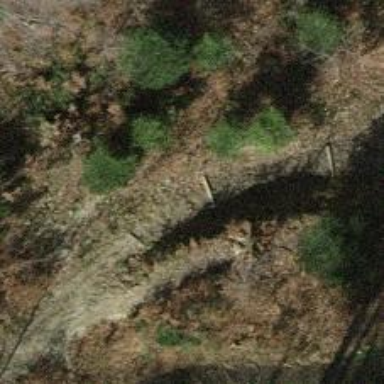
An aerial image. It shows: Steps with unpaved surface.